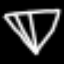
Label: diamond